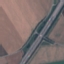
Land use / land cover class: Highway